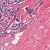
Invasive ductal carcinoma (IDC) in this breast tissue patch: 1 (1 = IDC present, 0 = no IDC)